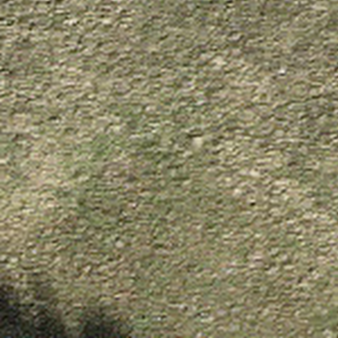
Label: other